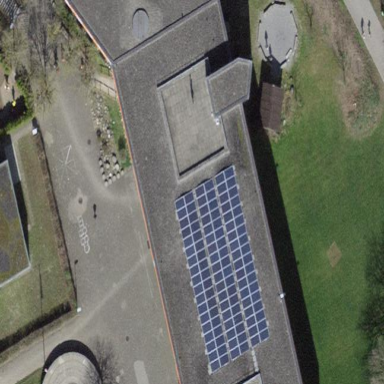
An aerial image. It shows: Flat-roofed school building.